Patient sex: F
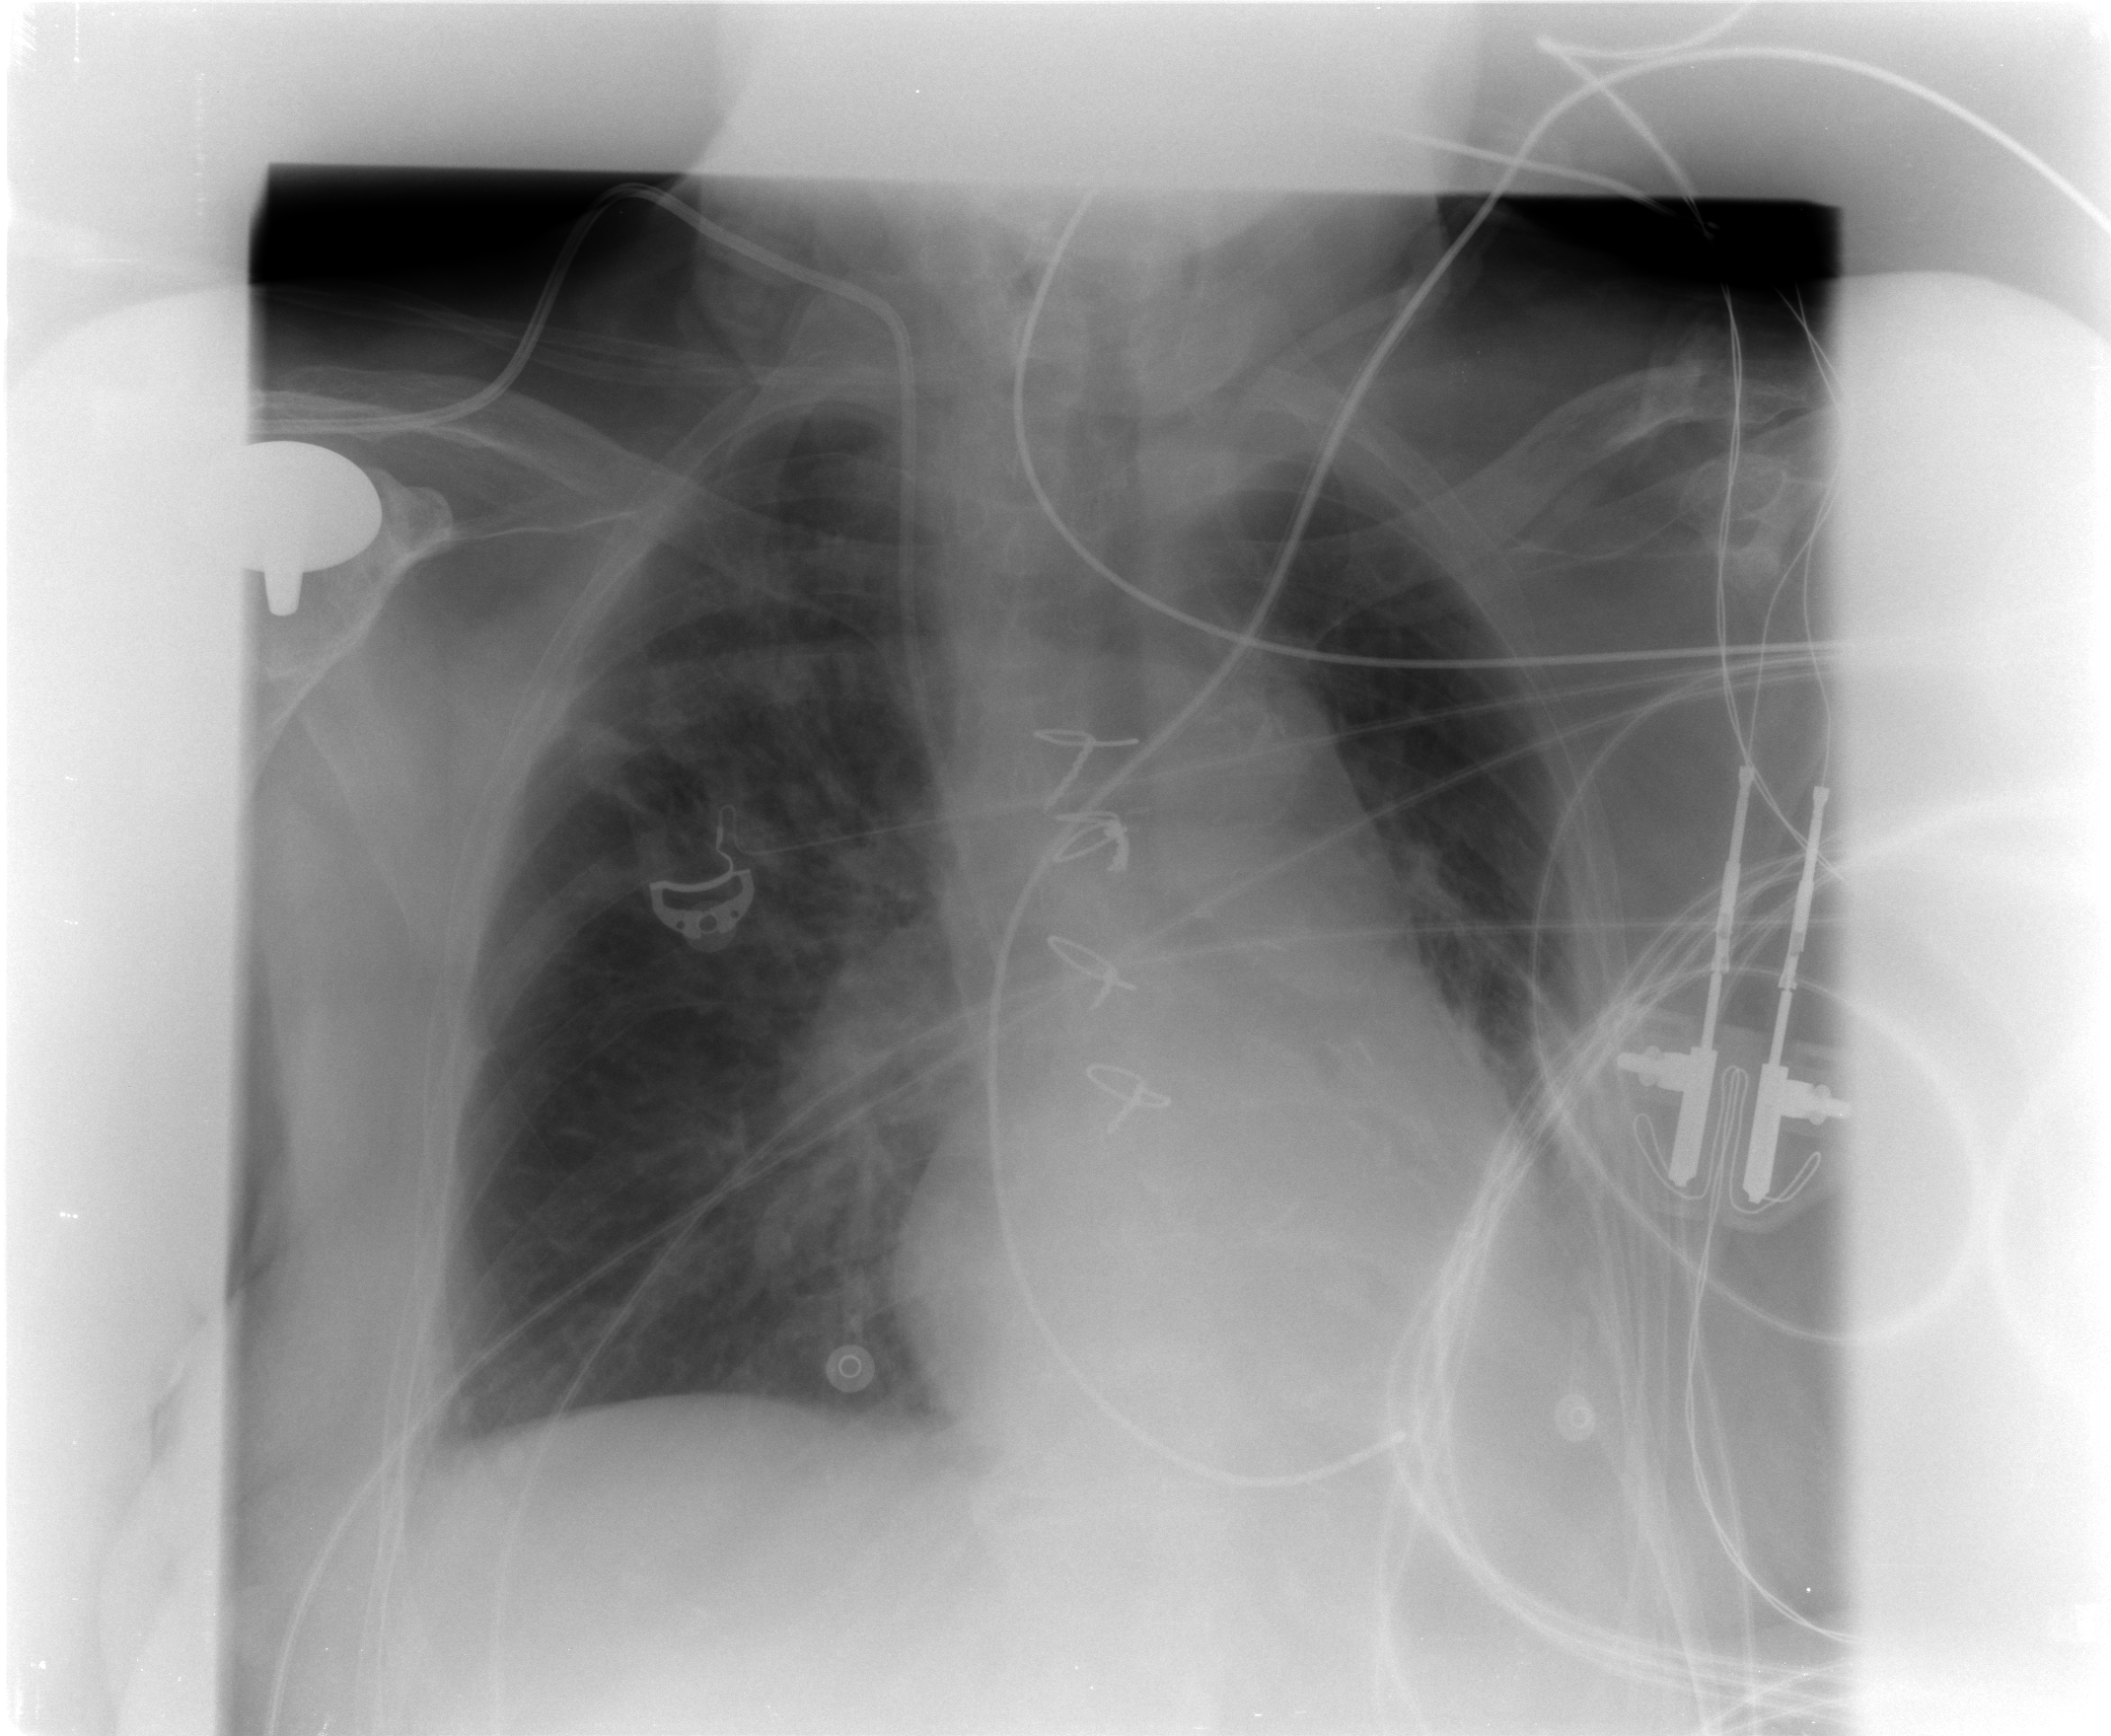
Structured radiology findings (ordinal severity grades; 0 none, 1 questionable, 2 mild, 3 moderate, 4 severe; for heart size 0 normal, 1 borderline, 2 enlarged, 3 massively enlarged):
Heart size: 2
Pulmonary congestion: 2
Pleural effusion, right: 0
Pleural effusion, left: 1
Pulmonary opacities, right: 2
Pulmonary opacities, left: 0
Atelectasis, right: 0
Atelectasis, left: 0